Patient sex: F
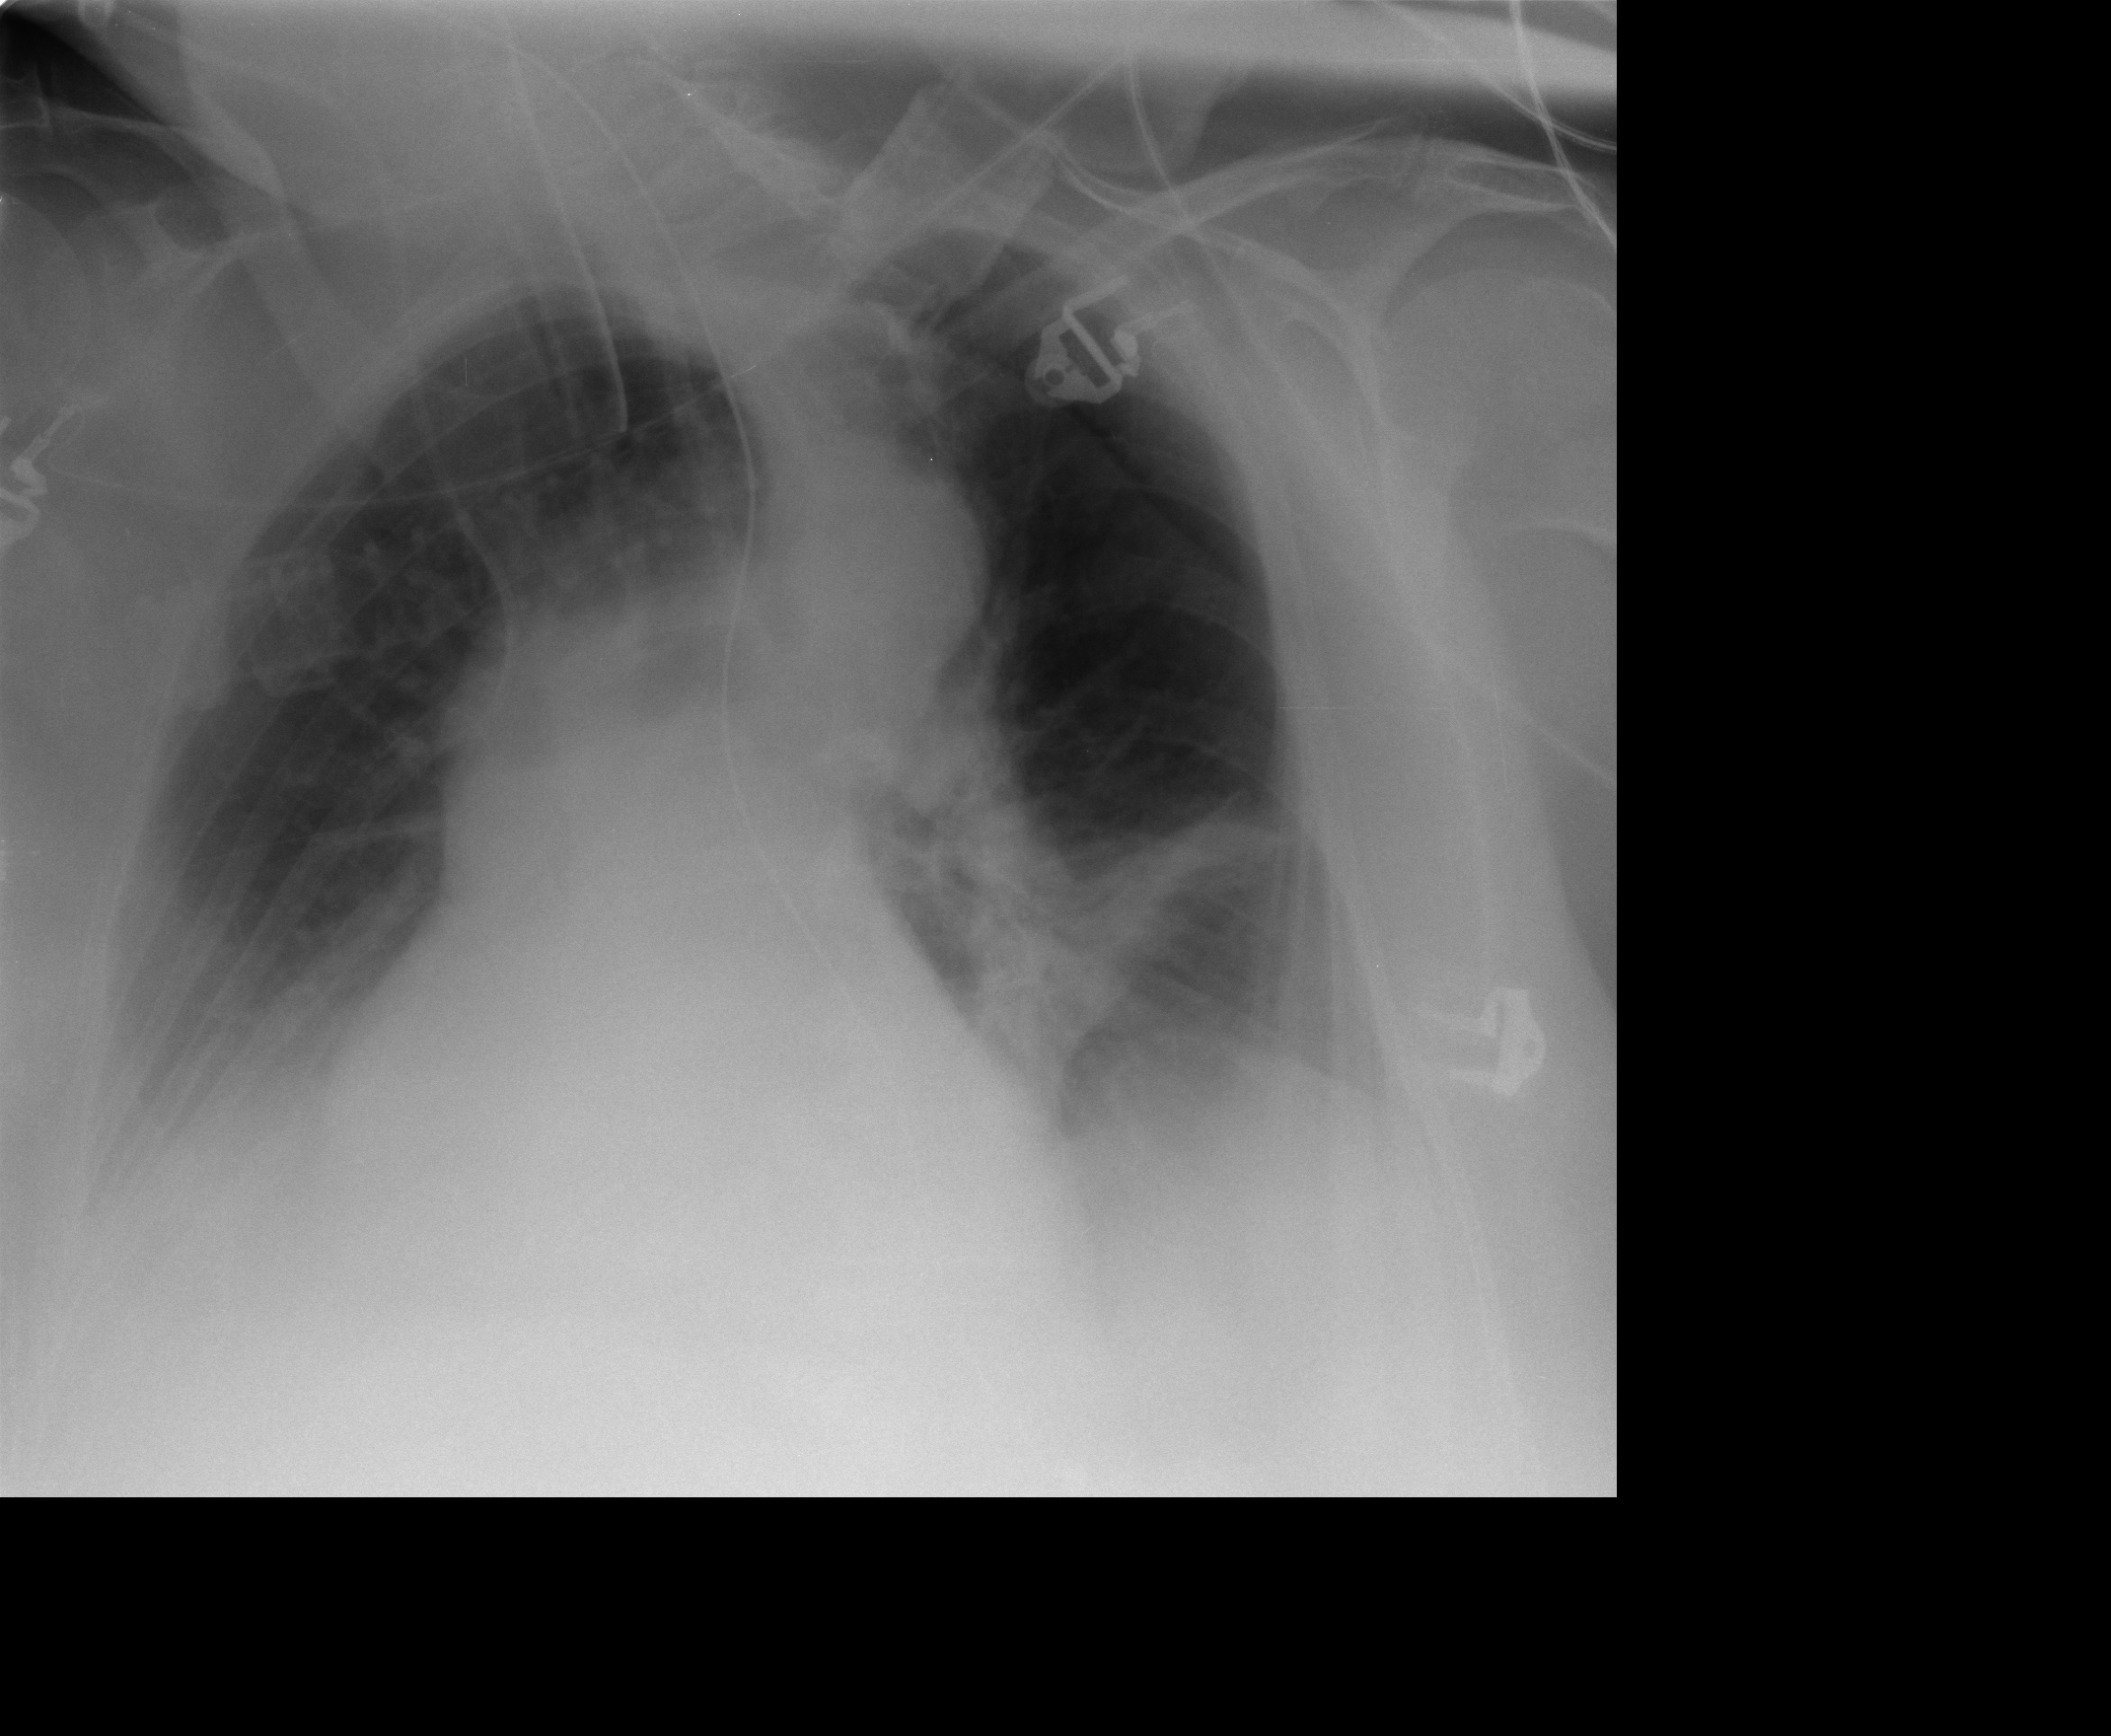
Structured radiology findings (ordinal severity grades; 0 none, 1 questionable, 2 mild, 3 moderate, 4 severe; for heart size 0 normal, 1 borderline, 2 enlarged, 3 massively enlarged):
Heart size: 2
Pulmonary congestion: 2
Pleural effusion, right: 2
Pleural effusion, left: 2
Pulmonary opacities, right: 0
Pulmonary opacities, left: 0
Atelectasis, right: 2
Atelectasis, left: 3